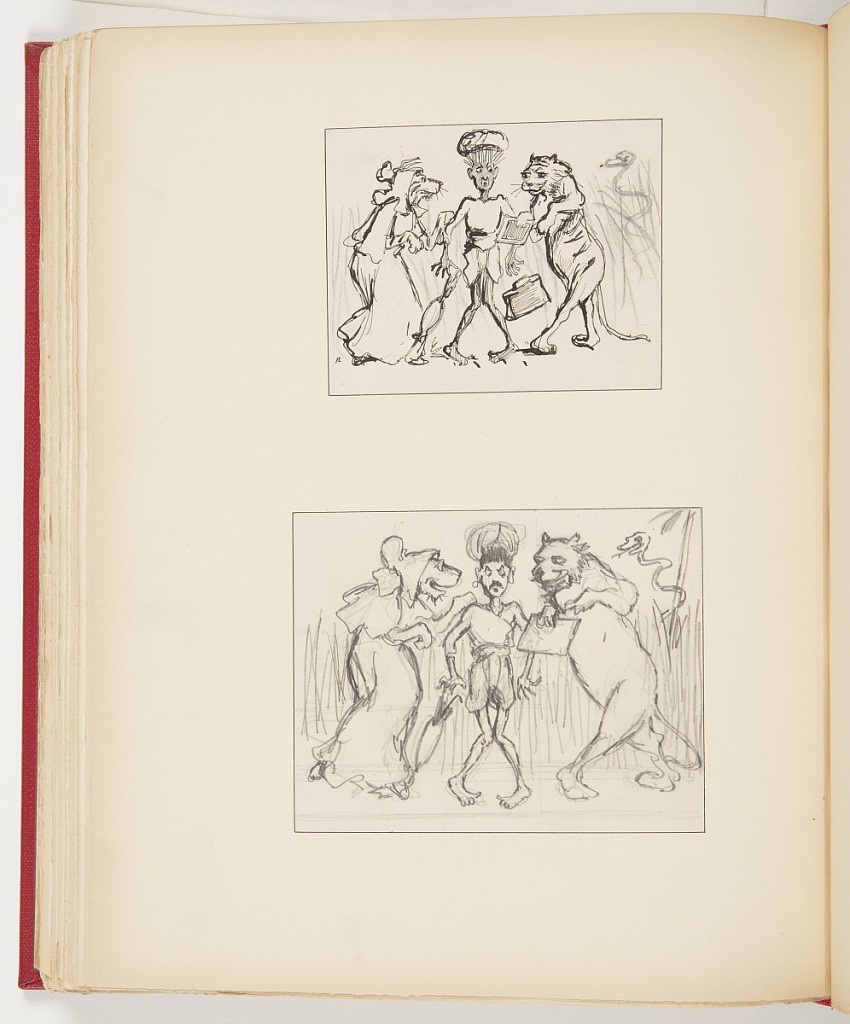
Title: Sketches for “The Prudent Tiger” in “Comic Fables, Out of The World Series”
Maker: Frederick Stuart Church, American, 1842–1924
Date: ca. 1877
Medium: Graphite, pen and black ink on paper
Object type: Ephemera
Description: Two Studies for The Prudent Tiger. Figure in center with hat, with two profiles of tigers by either side. Above study, figure is surprised and drops bag and umbrella. Bottom image, figure has mustache, only drops umbrella. Big cat to the left wears bonnet and nightgown. Tiger to the right, holds piece of paper. Snake, upper right.